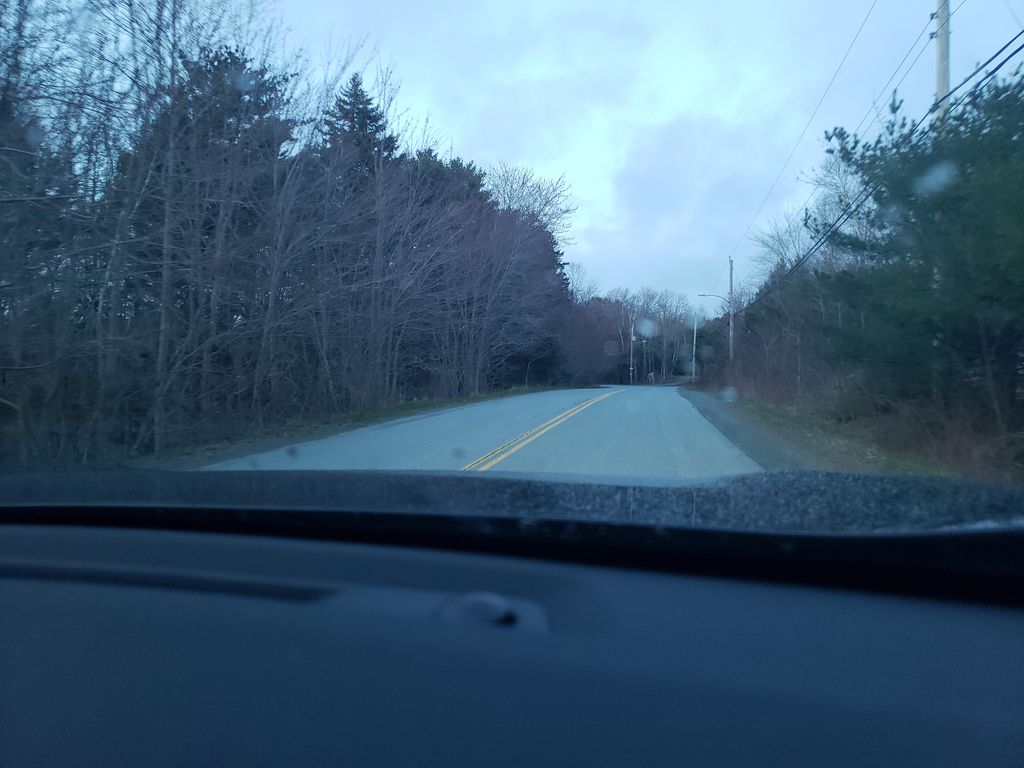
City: halifax